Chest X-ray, AP view. Patient: 58 years old, sex M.
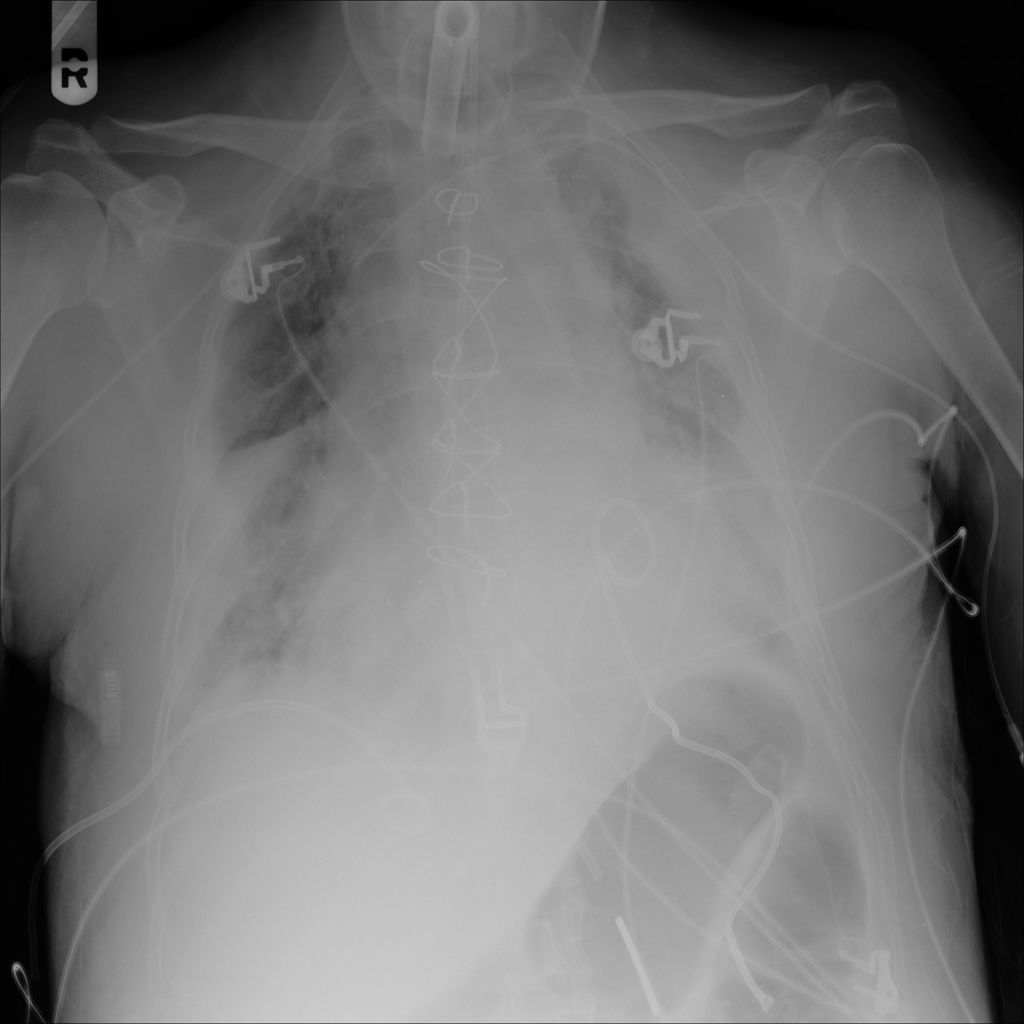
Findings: Atelectasis, Consolidation, Effusion, Infiltration